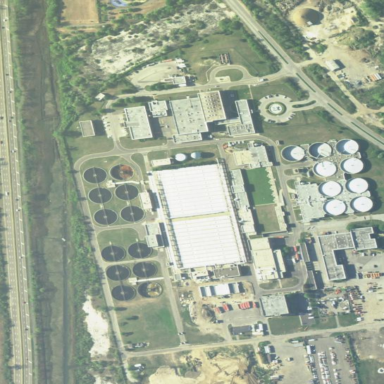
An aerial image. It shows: Wastewater plant.